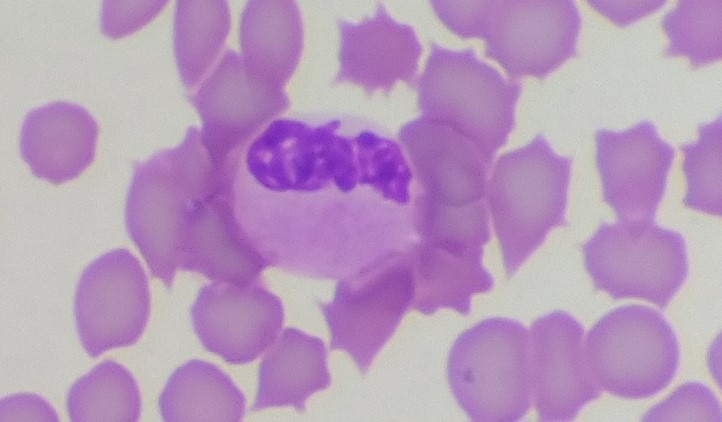
White blood cell type: Monocyte